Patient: sex F, age 57
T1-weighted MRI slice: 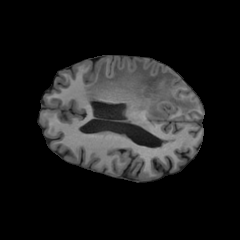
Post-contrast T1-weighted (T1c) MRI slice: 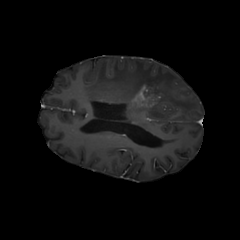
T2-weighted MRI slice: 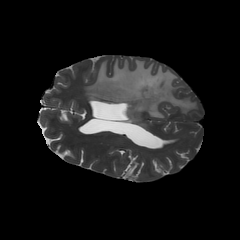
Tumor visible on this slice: yes
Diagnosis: Glioblastoma, IDH-wildtype
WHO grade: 4